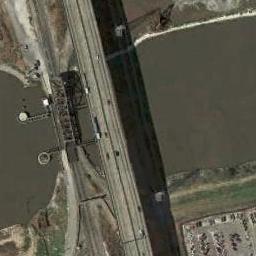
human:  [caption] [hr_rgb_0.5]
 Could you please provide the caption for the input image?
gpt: Two bridges is built on a yellow river and one of the bridge is for the railroad .

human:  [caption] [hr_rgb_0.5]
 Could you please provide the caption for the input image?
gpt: Two parallel bridges connect the land on both sides of the river  There are many cars on the bridge, One of which has an arched bracket .

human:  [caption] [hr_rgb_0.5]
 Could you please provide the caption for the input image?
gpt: Two bridges are over the river with a parking lot beside .

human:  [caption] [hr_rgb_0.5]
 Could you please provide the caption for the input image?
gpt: The bridge is bi-directional, And the water under the bridge appears dark blue .

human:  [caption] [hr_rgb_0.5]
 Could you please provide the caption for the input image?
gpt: There are many cars on the bridge .